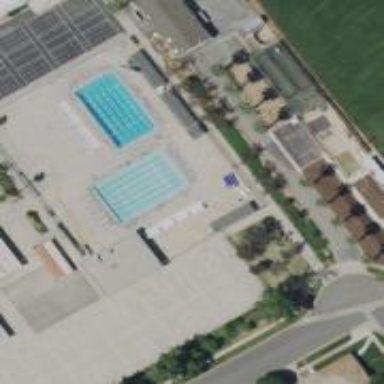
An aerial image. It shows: Sports centre dedicated to swimming activities.